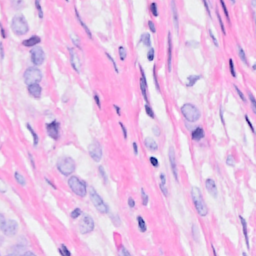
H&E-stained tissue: Breast